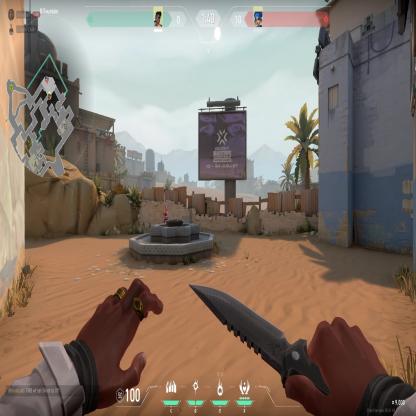
Label: enemy